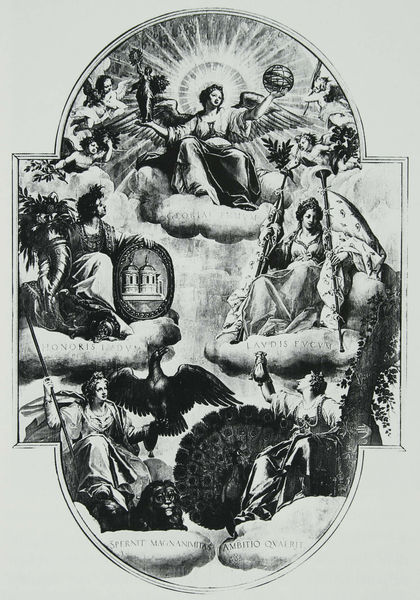
Titel: Deckenbild der Gloria im Kaisersaal der Residenz München
Künstler: Peter Candid
Standort: München
Institution: (zerstört)
Schlagwörter: adler, baum, flügel, gott, himmel, mann, vogel, weiß, wolken, frauen, menschen, sitzen, blumen, fenster, frau, grau, hell, kleid, schwarz, zeichnung, wolke, barock, mensch, rahmen, bild, füllhorn, horn, baumstamm, erde, vögel, zweige, kirche, sonne, sitzend, renaissance, rokoko, oval, engel, statue, holzschnitt, schrift, papier, bogen, stab, fahne, flagge, grafik, rand, figuren, rad, rundbogen, könig, thron, tafel, kartusche, weiblich, inschrift, glanz, woken, schaukel, foto, schild, antike, eckig, medaillon, strahlen, zweig, druck, druckgraphik, schwarzweiss, radierung, stich, illustration, text, beschriftung, kugel, pfau, pelikan, allegorie, entwurf, sieg, gravur, insignie, gestalten, rom, erdkugel, wappen, karaffe, schein, heiligenschein, nimbus, christus, christlich, götter, musen, vision, sonnenstrahlen, ehre, eiche, königin, löwe, hierarchie, heilige, trompeten, deckengemälde, symbolik, sechs, posaune, putten, maria, david, kupferstich, madonna, globus, gloriole, geflügelt, reproduktion, allegorien, putti, fackel, nike, altarbild, himmelfahrt, lorbeerzweige, symbole, flüsse, deckenmalerei, inschriften, weltkugel, neapel, latein, apotheose, trompete, stadtwappen, glorie, lob, strahlenkranz, personifikationen, thronend, himmelskönigin, pfauen, wappentiere, sphäre, tugenden, attribute, enel, korona, ruhm, deckenbild, armiliarsphäre, himmelsszenerie, theaterkulisse, theatralische inszenierung, triumphal, herrlichkeit, voögel, ehrgeiz, fresko kriche barock, fapresto, honoris, lavois, ambitio quaerit